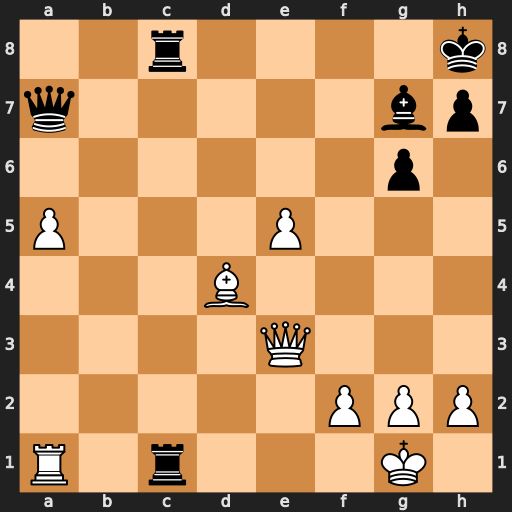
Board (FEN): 2r4k/q5bp/6p1/P3P3/3B4/4Q3/5PPP/R1r3K1
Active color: w
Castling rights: -
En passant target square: -
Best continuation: Rxc1 Rxc1+ Qxc1